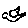
Label: bird